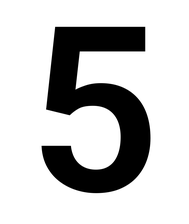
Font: Roboto_SemiBold